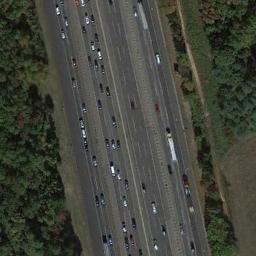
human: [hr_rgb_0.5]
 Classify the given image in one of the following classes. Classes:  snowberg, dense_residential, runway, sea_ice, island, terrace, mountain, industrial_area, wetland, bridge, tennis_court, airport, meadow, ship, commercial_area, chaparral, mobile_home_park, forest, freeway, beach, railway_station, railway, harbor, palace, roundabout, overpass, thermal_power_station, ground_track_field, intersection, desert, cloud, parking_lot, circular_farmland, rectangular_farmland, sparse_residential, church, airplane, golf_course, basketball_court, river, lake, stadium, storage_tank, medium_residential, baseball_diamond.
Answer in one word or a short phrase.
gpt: freeway